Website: macys
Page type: billing-address
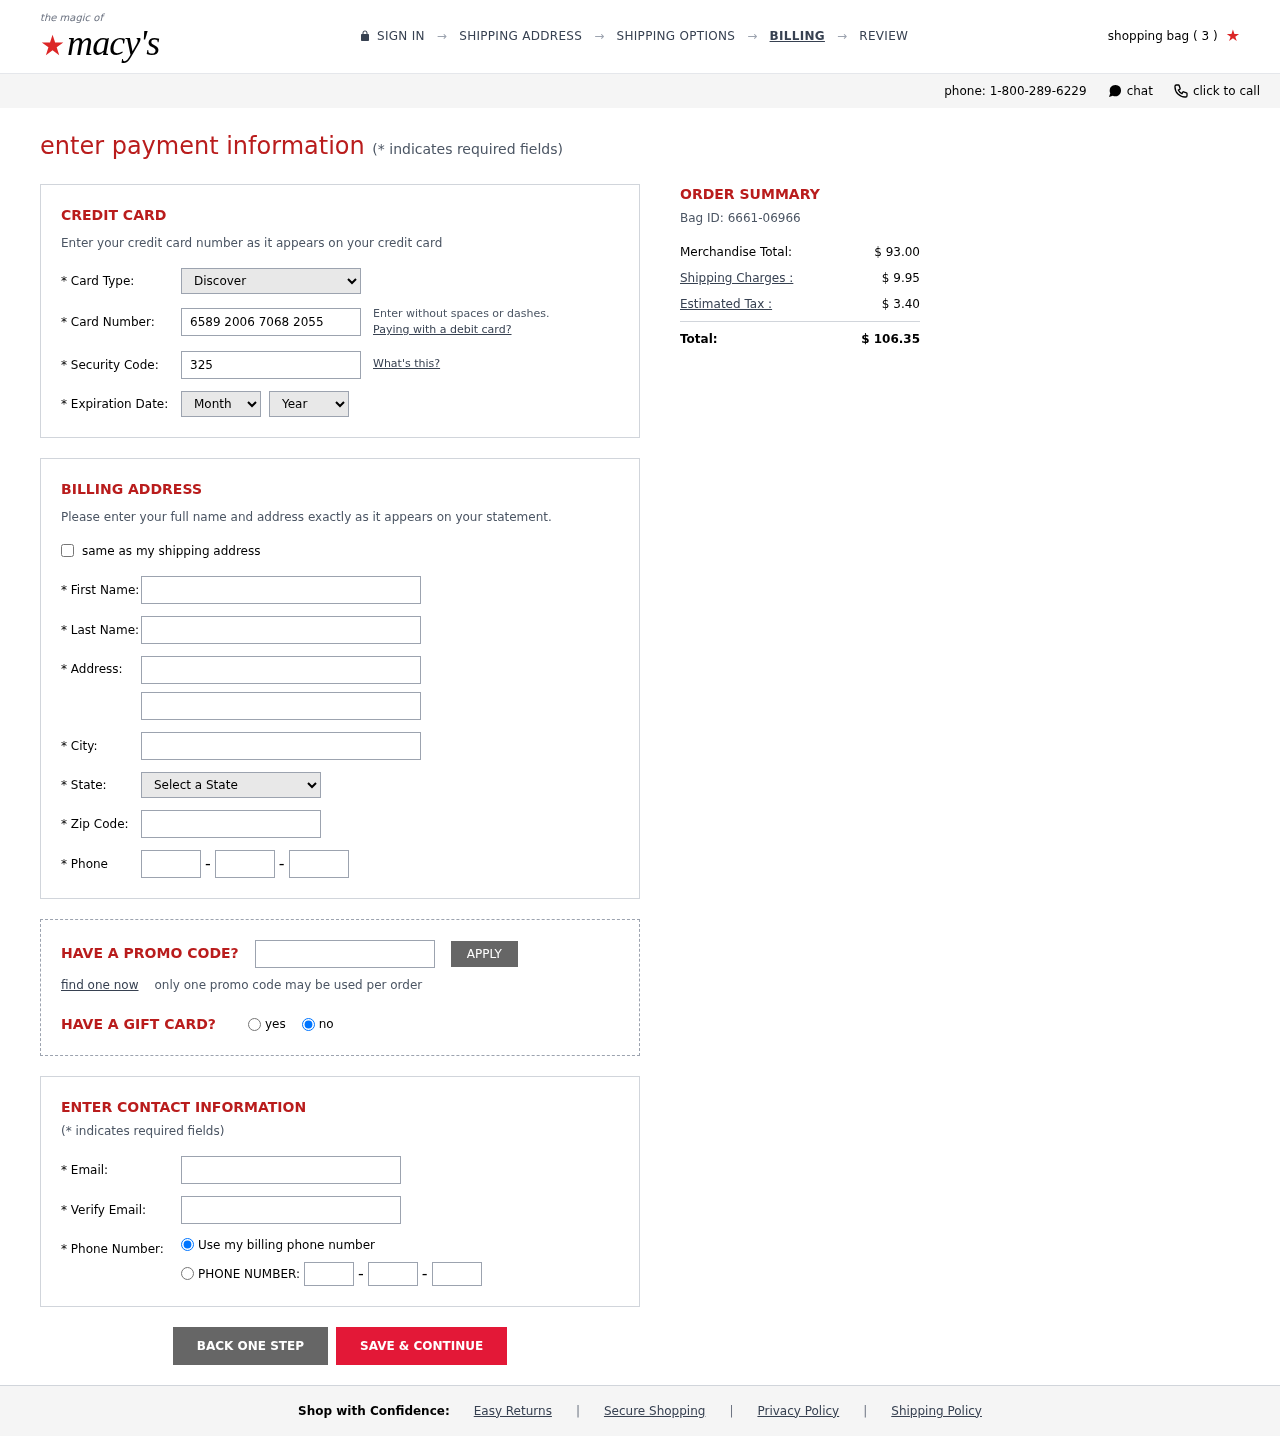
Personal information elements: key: PII_CARD_CVV
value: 325
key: PII_CARD_EXPIRY_MONTH
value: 12
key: PII_CARD_EXPIRY_YEAR
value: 30
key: PII_CARD_NUMBER
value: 6589 2006 7068 2055
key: PII_CARD_TYPE
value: Discover
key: PII_CITY
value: South Cassandraborough
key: PII_EMAIL
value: peterkennedy@hotmail.com
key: PII_FIRSTNAME
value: Peter
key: PII_LASTNAME
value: Kennedy
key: PII_PHONE_AREA
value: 286
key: PII_PHONE_PREFIX
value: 403
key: PII_PHONE_SUFFIX
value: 0335
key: PII_POSTCODE
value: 35633
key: PII_STATE_ABBR
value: ME
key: PII_STREET
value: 17752 Davis Spurs Apt. 615
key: PII_STREET2
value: Apt. 596
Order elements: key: ORDER_NUM_ITEMS
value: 3
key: ORDER_ID
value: Bag ID: 6661-06966
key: ORDER_SUBTOTAL
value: $ 93.00
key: ORDER_SHIPPING_COST
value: $ 9.95
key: ORDER_TAX
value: $ 3.40
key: ORDER_TOTAL
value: $ 106.35